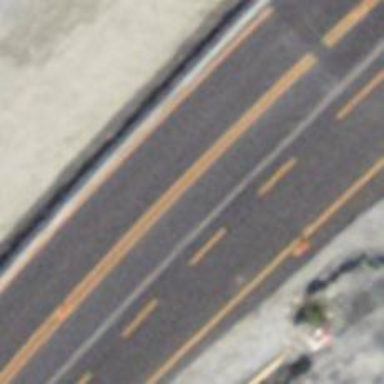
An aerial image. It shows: Asphalt trunk highway designated as motorroad.